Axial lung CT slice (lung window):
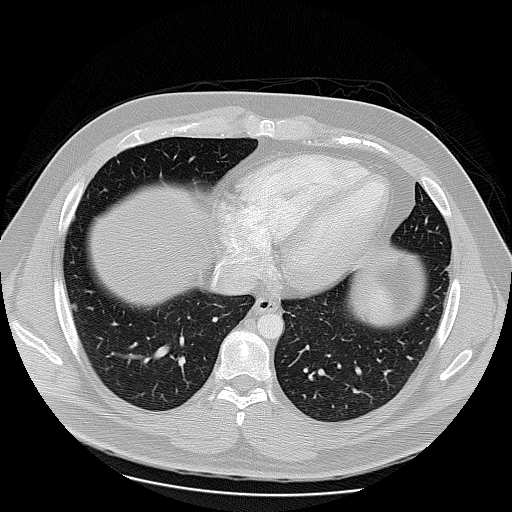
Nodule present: yes
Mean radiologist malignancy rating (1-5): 3